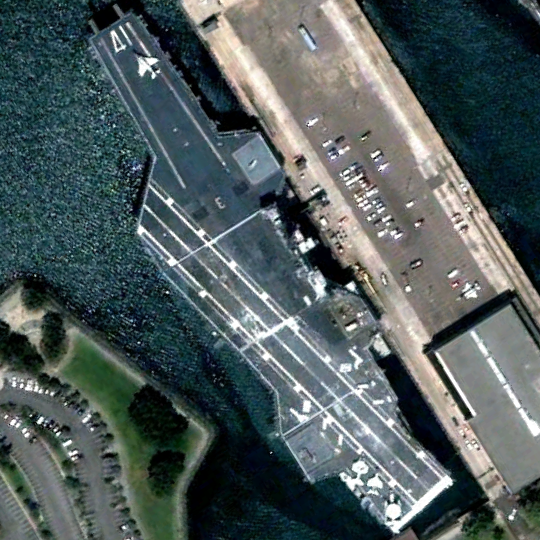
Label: Midway-class_aircraft_carrier